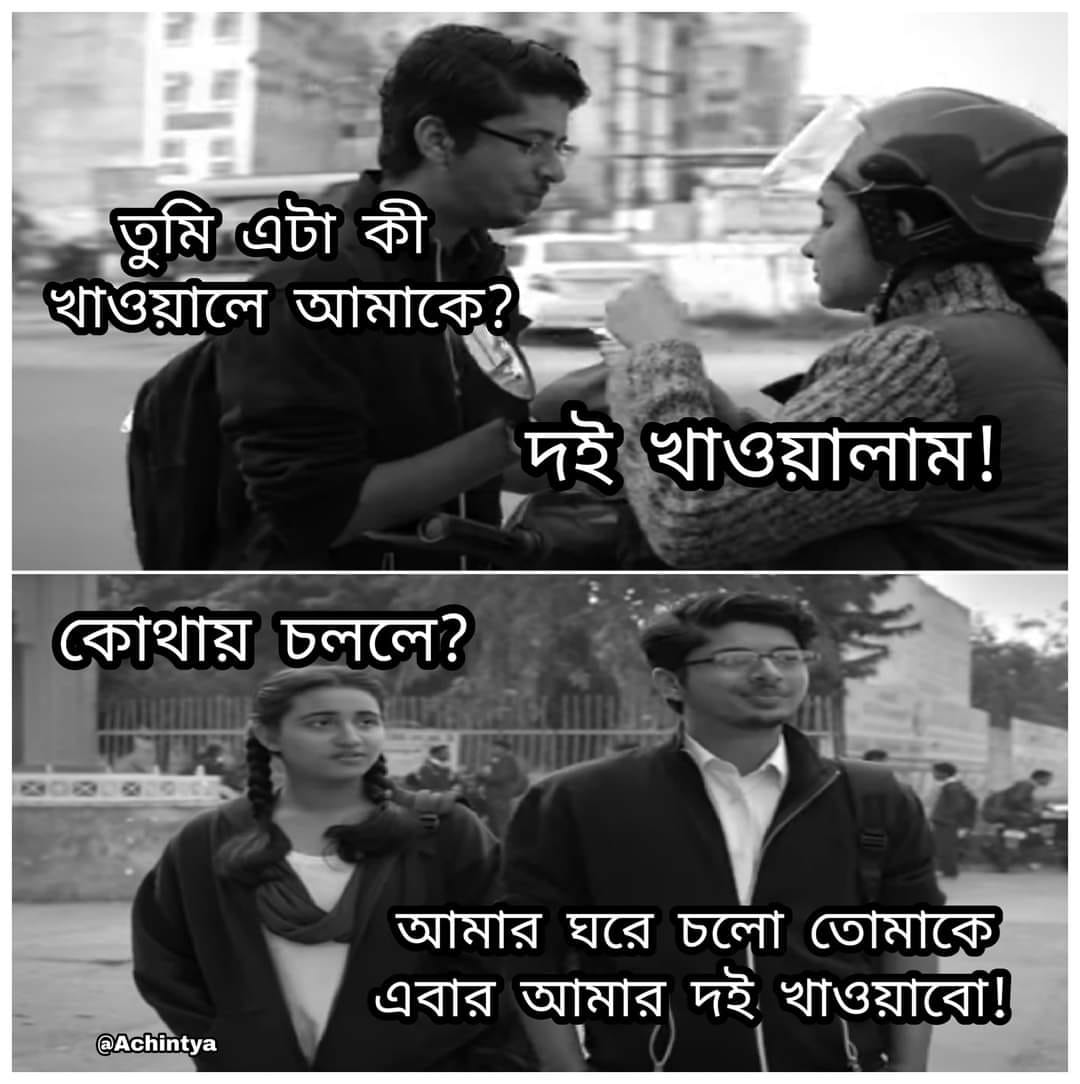
Caption: তুমি এটা কী খাওয়ালে আমাকে ?    দই খাওয়ালাম !     কোথায় চললে ?    আমার ঘরে চলো তোমাকে এবার আমার দই খাওয়াবো !
Label: hate